Question: Is this possible using formulas?
A1 has Apple in it. A5 has banana in it. A9 has carrot. There are spaces between A2-A4, A6-A8. I want a new column (Starting at B1) to fill those blanks with val above. I have tried using offset and row numbers but can't get it working so far.
<URL>

Column A or 1 represents what my data looks like in image/excel
Column B represents what I want it to do in image/excel
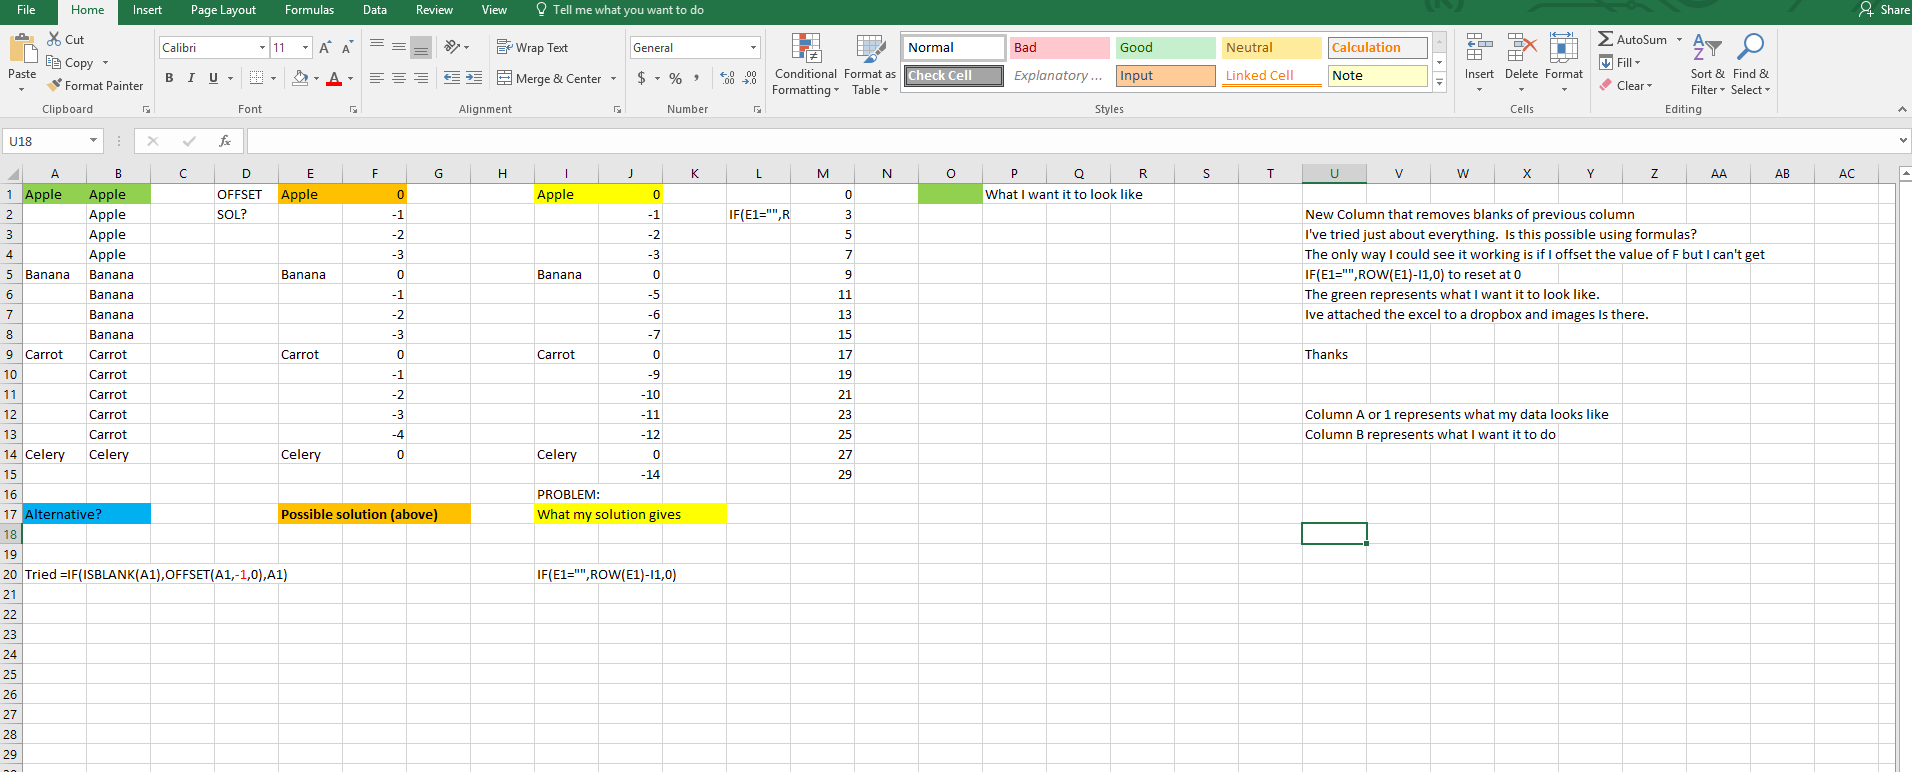
Answer: In 'Cell B1' enter following formula
'''
=A1
'''
Then in 'Cell B2' enter the following formula
'''
=IF(A2="",B1,A2)
'''
Drag/Copy down as required. See image for reference.
<URL>
This can also be done without using formula. See <URL>.